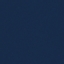
Land use / land cover: SeaLake